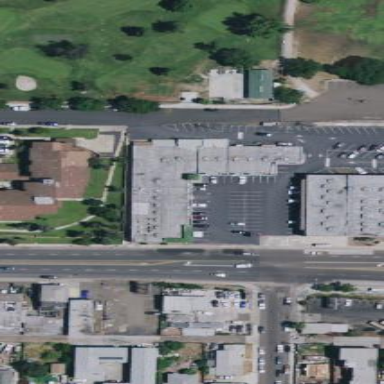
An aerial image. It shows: Commercial building.